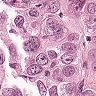
Metastatic tissue present: yes